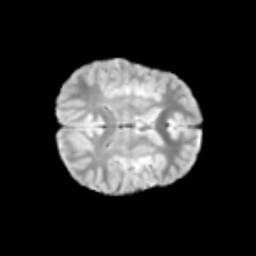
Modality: T2w
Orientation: axial
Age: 12
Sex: female
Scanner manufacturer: siemens
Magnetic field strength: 3 T
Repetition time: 3.8 s
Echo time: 0.07 s